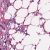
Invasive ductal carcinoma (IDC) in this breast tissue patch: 1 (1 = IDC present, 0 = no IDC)